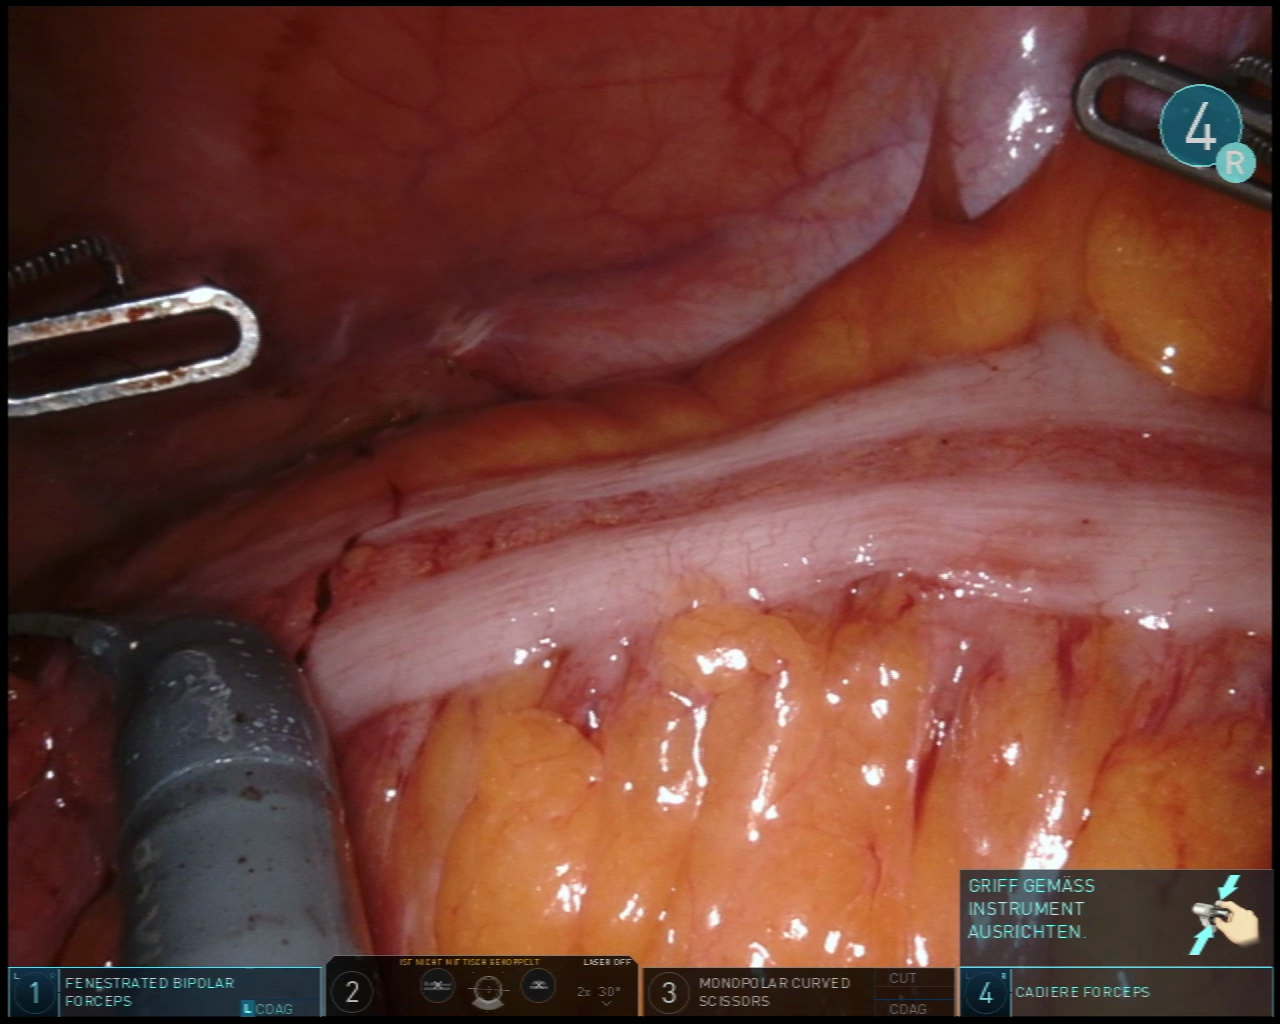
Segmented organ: colon
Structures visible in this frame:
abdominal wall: yes
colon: yes
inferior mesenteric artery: no
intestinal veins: no
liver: no
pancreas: no
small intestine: no
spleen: no
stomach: no
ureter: no
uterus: no
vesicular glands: no